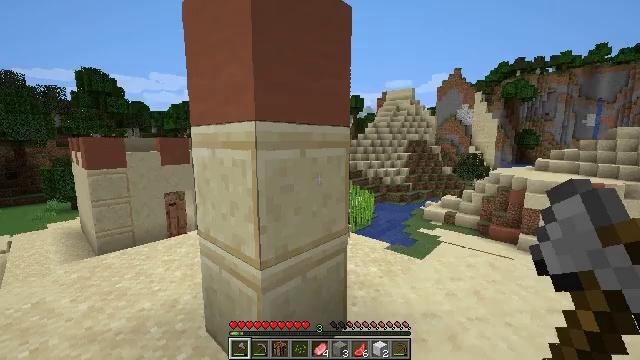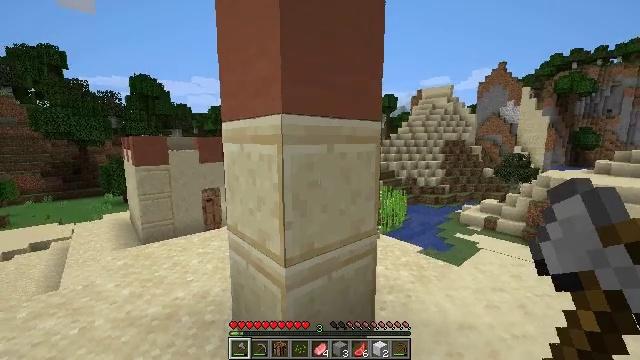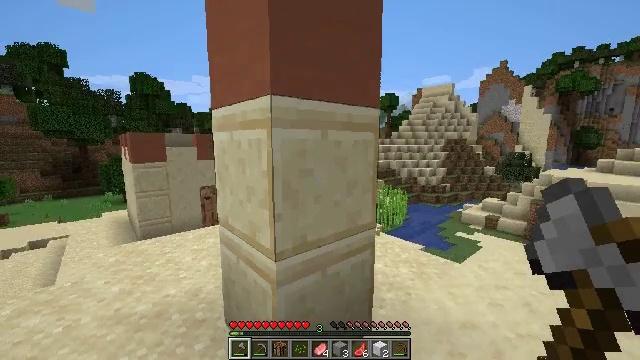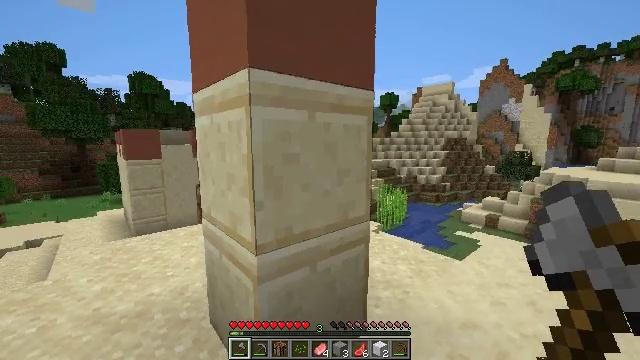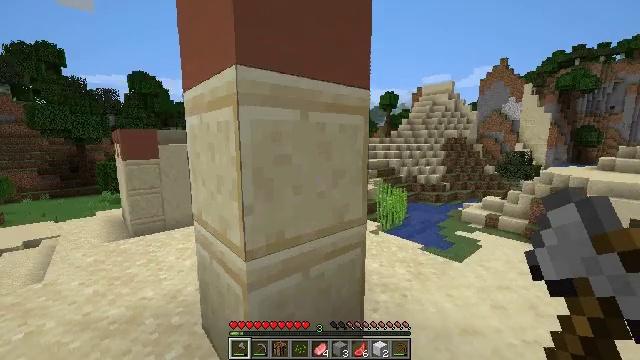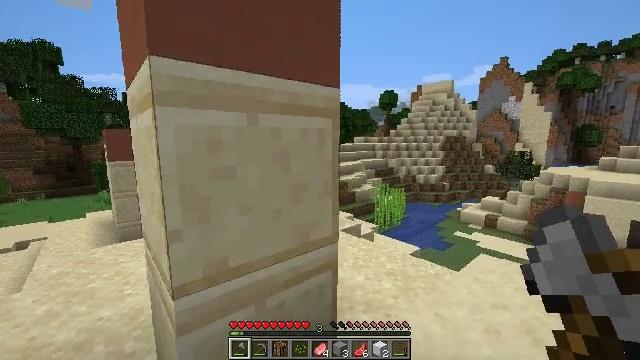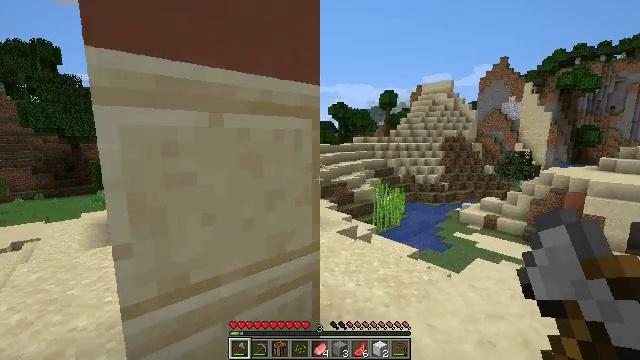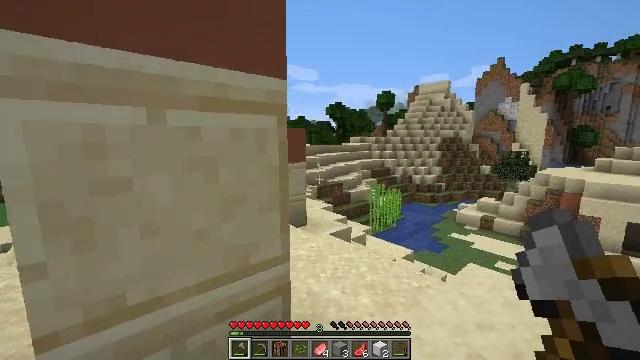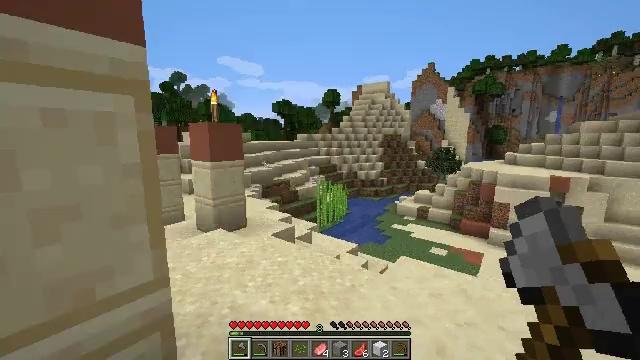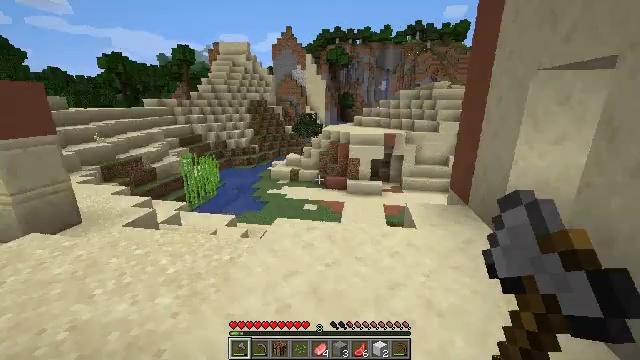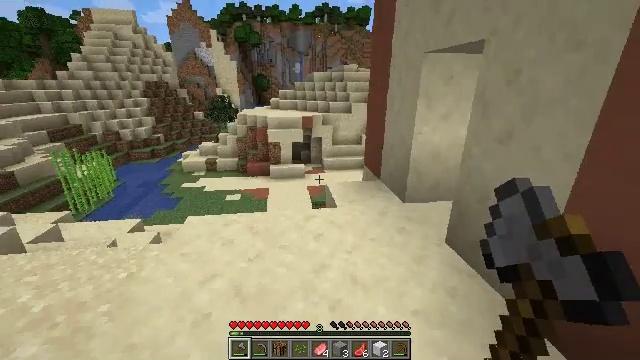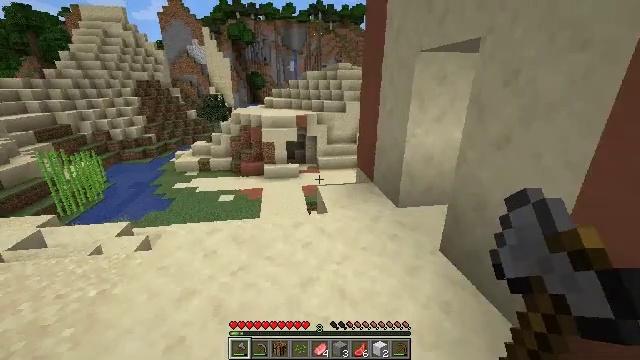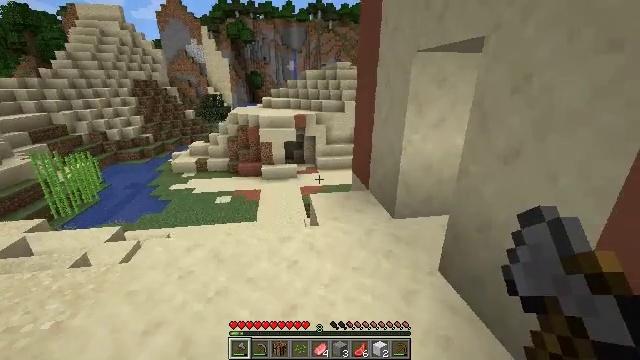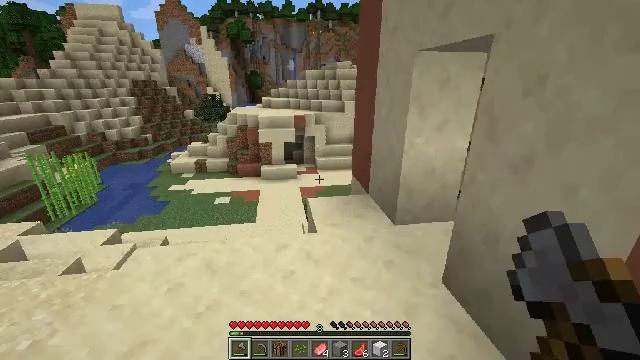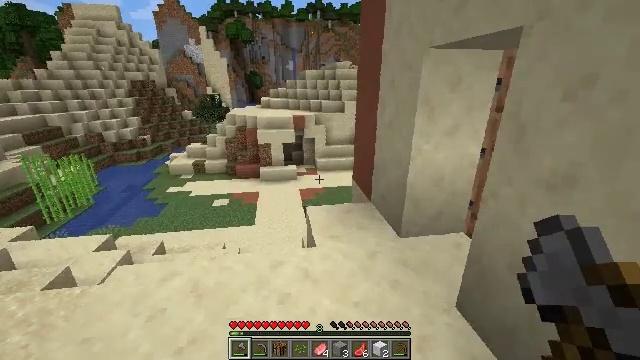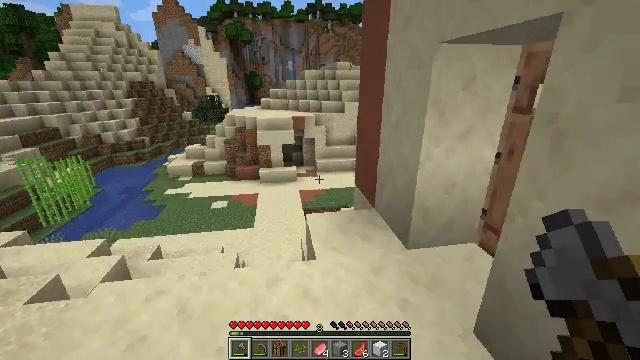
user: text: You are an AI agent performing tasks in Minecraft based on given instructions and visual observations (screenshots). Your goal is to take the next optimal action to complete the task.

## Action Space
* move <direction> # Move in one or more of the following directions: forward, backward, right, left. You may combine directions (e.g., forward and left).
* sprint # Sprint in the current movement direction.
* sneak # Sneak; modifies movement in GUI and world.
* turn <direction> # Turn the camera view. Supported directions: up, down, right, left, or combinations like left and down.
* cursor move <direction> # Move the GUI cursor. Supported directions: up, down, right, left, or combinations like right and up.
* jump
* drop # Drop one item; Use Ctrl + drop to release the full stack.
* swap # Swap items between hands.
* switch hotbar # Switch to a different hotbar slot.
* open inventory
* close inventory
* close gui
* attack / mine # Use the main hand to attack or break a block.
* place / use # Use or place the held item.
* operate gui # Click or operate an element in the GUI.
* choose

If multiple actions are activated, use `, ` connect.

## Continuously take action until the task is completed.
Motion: motion action
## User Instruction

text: Attack the ground to gather sand.
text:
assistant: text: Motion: move right, turn left
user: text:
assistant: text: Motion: move right
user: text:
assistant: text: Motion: move right
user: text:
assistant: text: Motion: move forward and move right
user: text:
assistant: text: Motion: move forward and move right
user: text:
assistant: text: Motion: move forward and move right
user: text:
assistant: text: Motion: move forward and move right
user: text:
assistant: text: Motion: move forward and move right, turn right
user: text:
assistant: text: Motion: move forward and move right, turn right and down
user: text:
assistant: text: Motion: move forward and move right, turn right and down
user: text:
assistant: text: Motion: move forward and move right, turn right
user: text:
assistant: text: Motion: move forward
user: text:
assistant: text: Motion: move forward
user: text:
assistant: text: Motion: move forward
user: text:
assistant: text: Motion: move forward
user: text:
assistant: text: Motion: move forward
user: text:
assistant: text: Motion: move forward, turn right
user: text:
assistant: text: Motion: move forward, turn right
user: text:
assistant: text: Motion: move forward and move left, turn right
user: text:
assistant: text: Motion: move forward and move left, turn right
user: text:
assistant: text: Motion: move forward and move left, turn right
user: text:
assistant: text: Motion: move forward and move left, turn right
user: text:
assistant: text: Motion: move forward, turn right, use / place
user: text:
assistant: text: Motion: move forward, turn right, use / place
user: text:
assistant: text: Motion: move forward, turn right, use / place
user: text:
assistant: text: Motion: move forward and move right
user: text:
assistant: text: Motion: move forward and move right
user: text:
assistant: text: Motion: move forward and move right
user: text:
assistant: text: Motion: move forward and move right, turn down
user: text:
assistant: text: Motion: move forward and move left, turn right and down